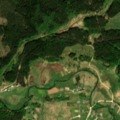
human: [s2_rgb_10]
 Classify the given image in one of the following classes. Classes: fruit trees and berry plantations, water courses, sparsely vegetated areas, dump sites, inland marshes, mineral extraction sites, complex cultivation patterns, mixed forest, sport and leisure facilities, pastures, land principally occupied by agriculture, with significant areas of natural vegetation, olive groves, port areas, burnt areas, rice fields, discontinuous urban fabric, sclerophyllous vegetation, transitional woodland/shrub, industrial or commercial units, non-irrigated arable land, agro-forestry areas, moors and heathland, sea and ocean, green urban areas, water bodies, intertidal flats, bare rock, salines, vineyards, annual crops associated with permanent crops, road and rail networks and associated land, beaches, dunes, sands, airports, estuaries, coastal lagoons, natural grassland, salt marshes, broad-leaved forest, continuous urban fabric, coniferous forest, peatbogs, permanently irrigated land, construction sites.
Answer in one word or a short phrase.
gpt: pastures, complex cultivation patterns, land principally occupied by agriculture, with significant areas of natural vegetation, coniferous forest, mixed forest